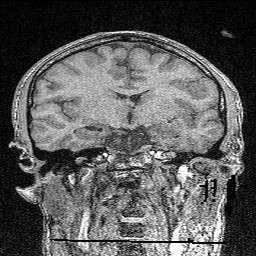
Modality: FLASH
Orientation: sagittal
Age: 26
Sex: male